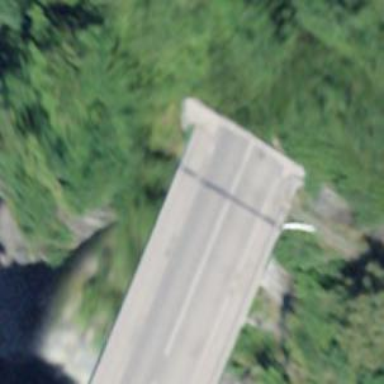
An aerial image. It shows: Tertiary road on asphalt surface crossing over bridge.